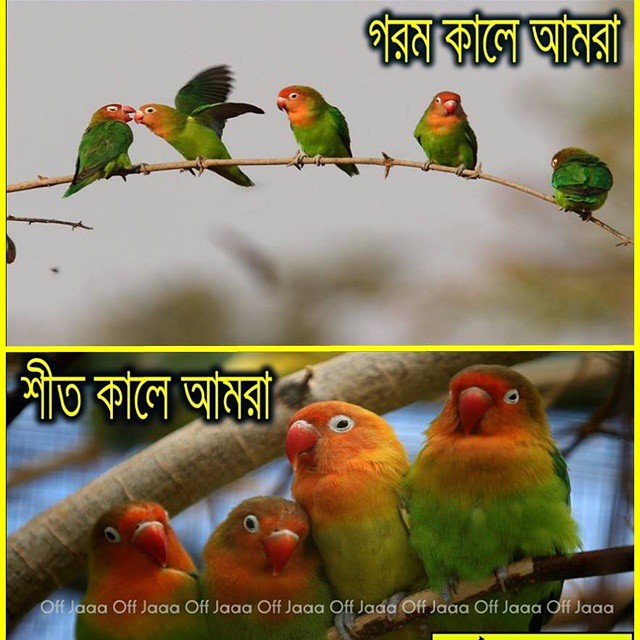
Text: গরম কালে আমরা শীত কালে আমরা
Label: Non Hate